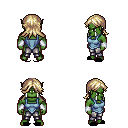
a pixel art fantasy rpg character, male body template, orc, green skin, blue vest, metal pants, white blonde loose hair, white cloth bracers, black slippers, four views (front, back, left, right), 2x2 character sprite sheet, small pixel art, hard edges, no anti-aliasing